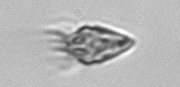
Label: Paratontonia_gracillima